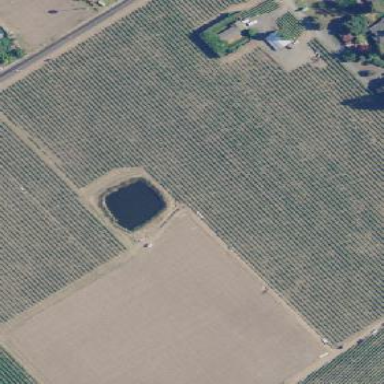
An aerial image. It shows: Vineyard growing grapes.